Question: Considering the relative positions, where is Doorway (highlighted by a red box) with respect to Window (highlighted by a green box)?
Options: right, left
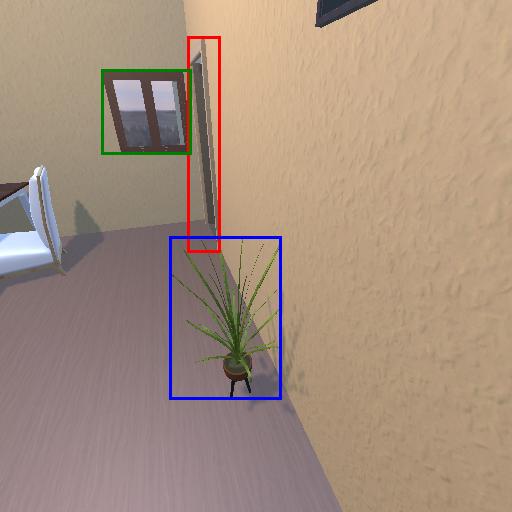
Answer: right